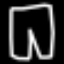
Label: pants